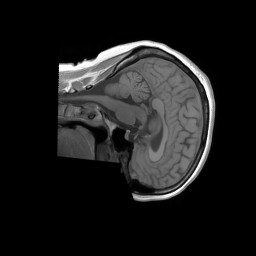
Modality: T1w
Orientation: sagittal
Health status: ill
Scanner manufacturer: siemens
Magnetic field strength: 3 T
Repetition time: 0.4 s
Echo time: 0.00246 s